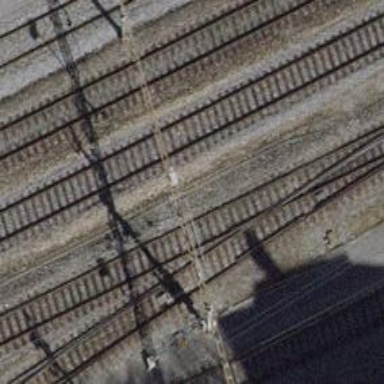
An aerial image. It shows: Catenary mast for power lines.